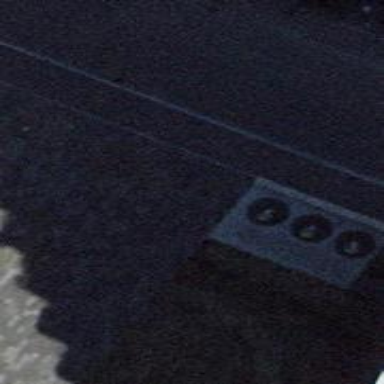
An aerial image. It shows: Bollard.